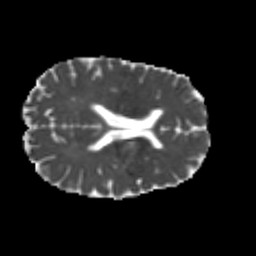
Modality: MD
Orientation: axial
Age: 22
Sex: male
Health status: healthy
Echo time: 0.074 s